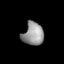
Tissue: lung
Cell type: Myeloid cells
Senescence score: 0.6062
Nuclear area (px): 474
Mean DAPI intensity: 147.808